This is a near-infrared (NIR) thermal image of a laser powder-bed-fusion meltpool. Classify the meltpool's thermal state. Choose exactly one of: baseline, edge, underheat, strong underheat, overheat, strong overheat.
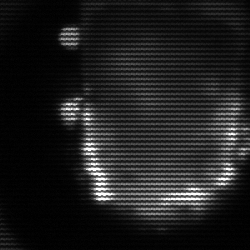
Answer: baseline